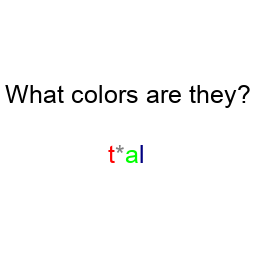
Color: red, gray, lime, navy
Color name shown: teal
Background color: white
Question text color: black